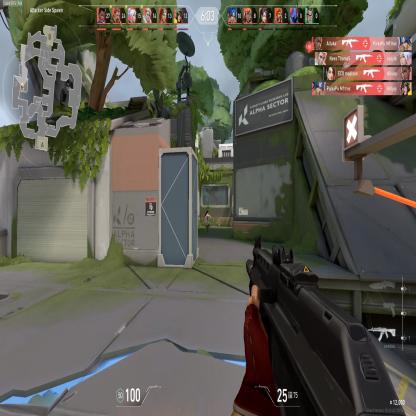
Label: enemy